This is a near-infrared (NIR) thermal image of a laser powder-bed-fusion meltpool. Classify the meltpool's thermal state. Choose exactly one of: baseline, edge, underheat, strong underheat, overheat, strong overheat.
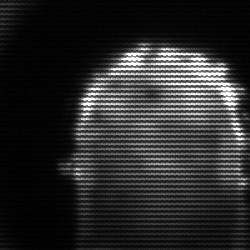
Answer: baseline